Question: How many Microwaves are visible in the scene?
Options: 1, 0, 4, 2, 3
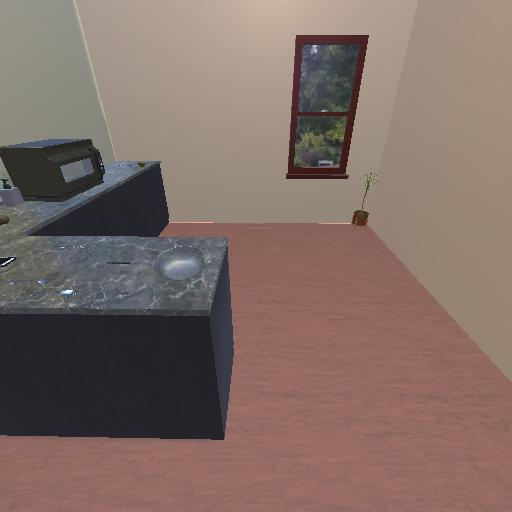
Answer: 1